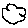
Label: cloud